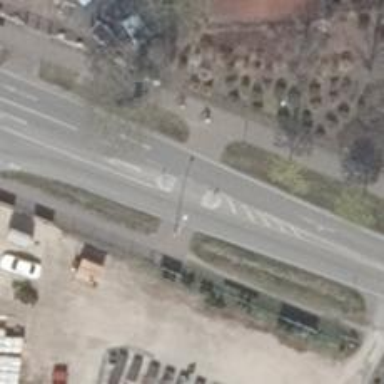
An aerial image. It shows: Secondary road with separate sidewalks on both sides. The road has asphalt surface.